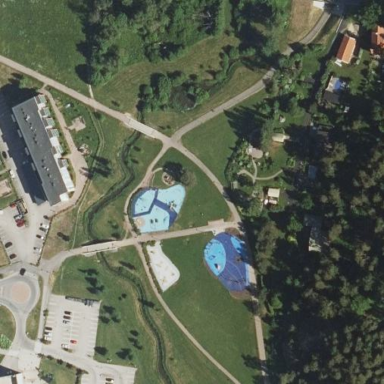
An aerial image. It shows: Lovely park for leisure and relaxation.